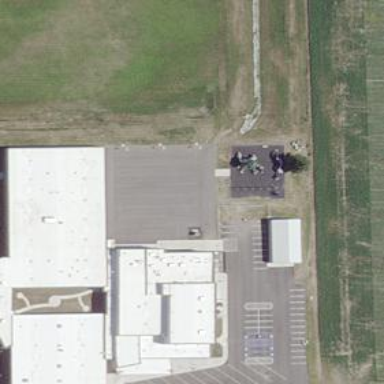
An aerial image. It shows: Asphalt schoolyard for leisure land.